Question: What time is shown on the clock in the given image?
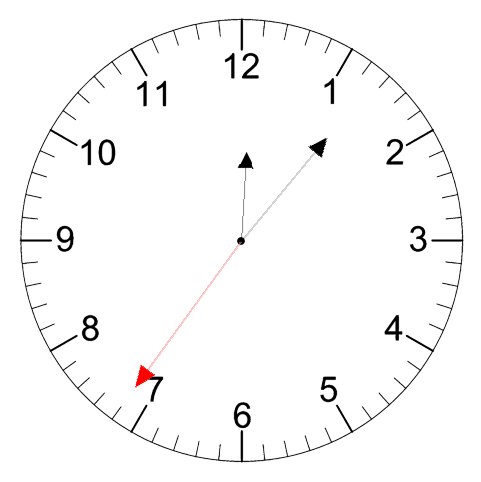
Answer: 12:06:36